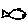
Label: fish